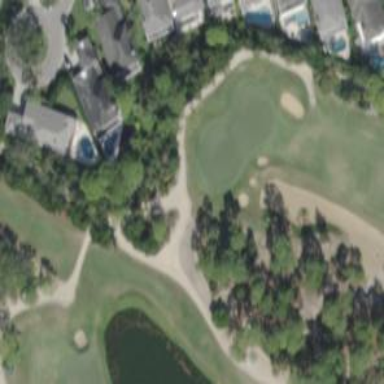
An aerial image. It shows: Golf bunker filled with natural sand.